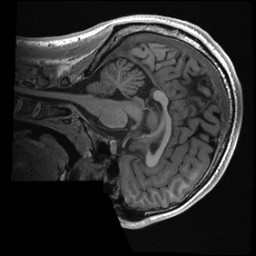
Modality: T1w
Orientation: sagittal
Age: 18
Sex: male